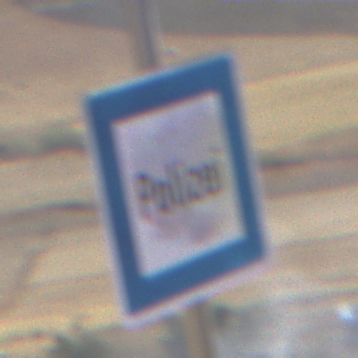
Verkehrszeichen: Polizei
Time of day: MorningAfternoon
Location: Outdoor (Nature)
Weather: Clear
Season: NotSpecified
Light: Natural